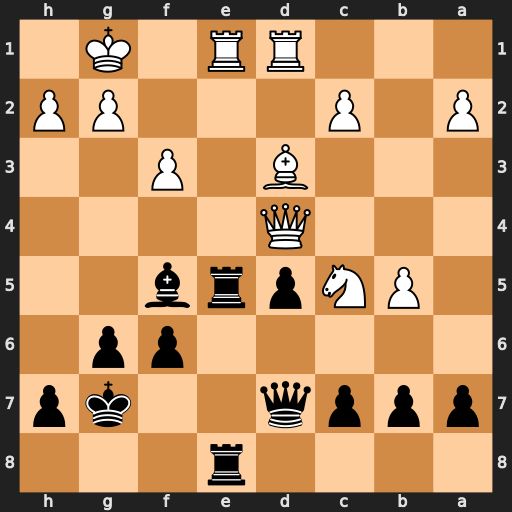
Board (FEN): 4r3/pppq2kp/5pp1/1PNprb2/3Q4/3B1P2/P1P3PP/3RR1K1
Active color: b
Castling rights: -
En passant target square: -
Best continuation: Rxe1+ Rxe1 Rxe1+